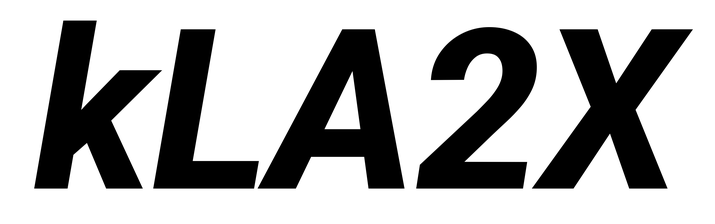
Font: Roboto-Italic_ExtraBold_Italic